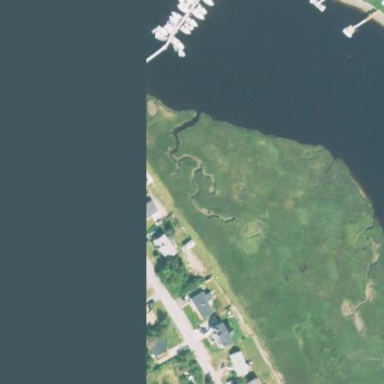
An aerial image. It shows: Saltmarsh wetland with tidal influence.